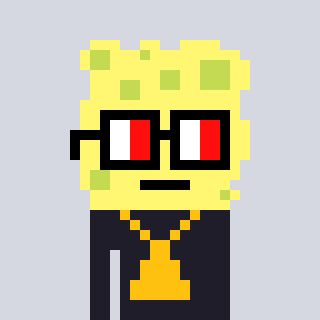
a pixel art character with square glasses with black frames and red eyes, a sponge-shaped head and a grayscale-colored body on a cool background